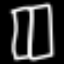
Label: pants